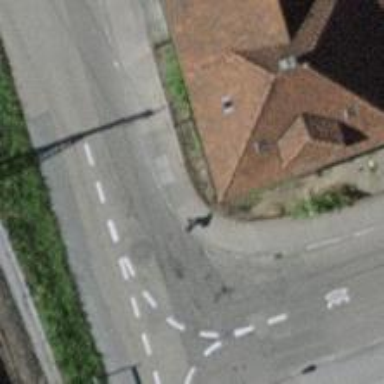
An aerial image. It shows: Kerb serving as barrier.